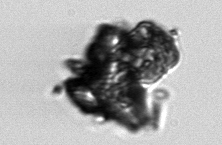
Label: Delphineis